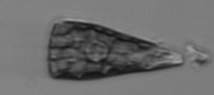
Label: Licmophora